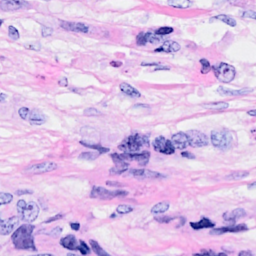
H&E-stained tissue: Breast